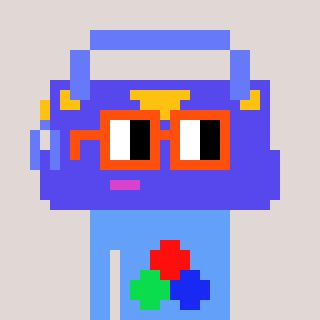
a pixel art character with square orange glasses, a bag-shaped head and a blue-colored body on a warm background